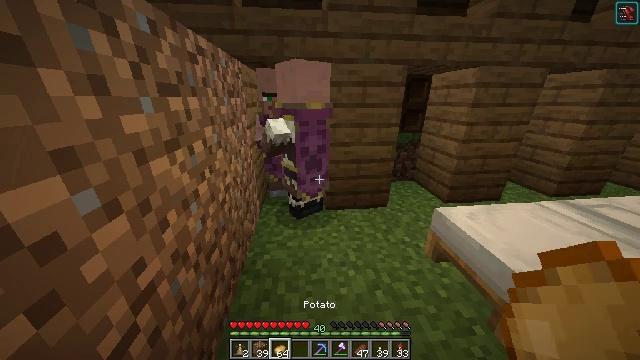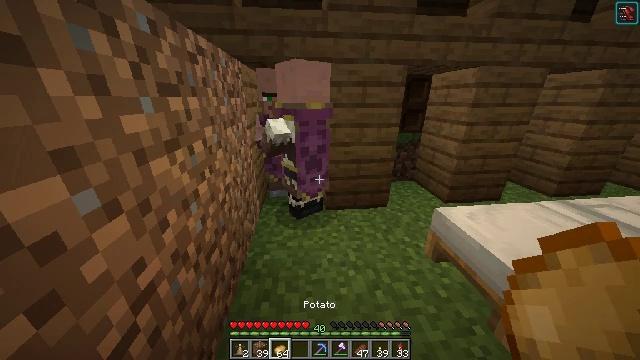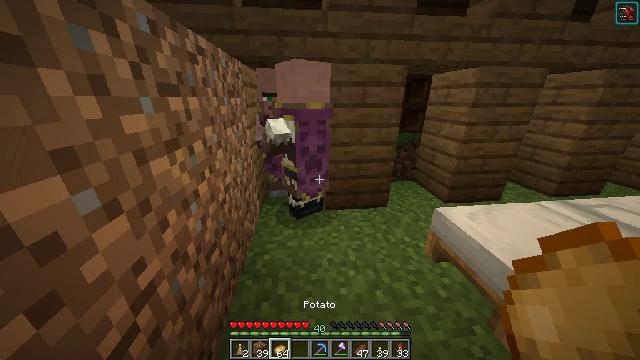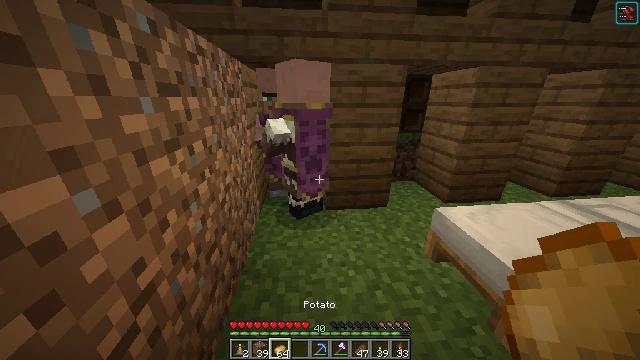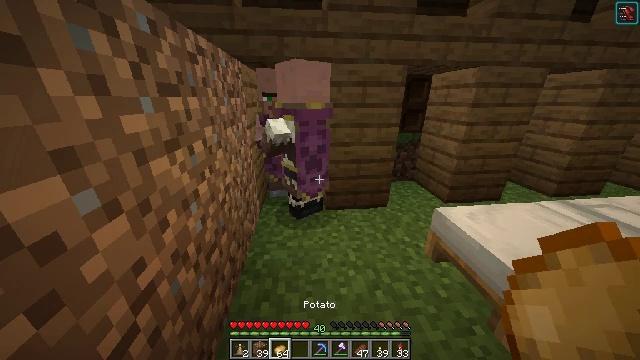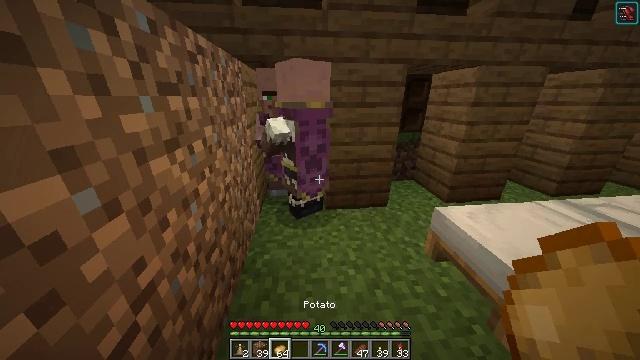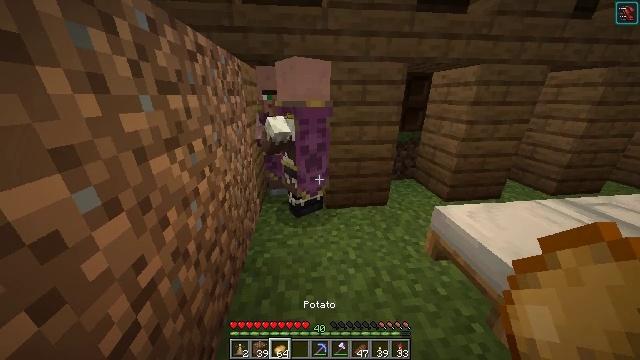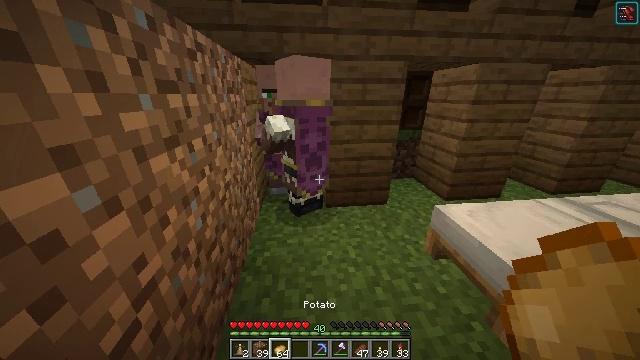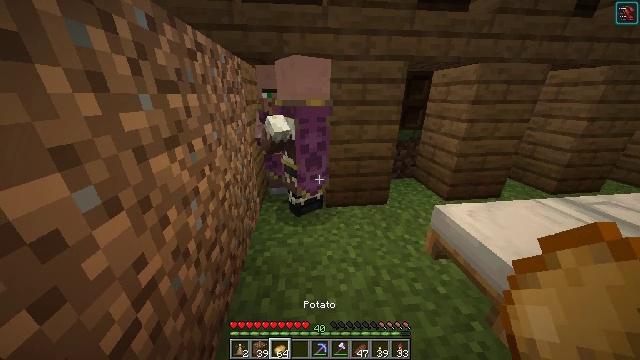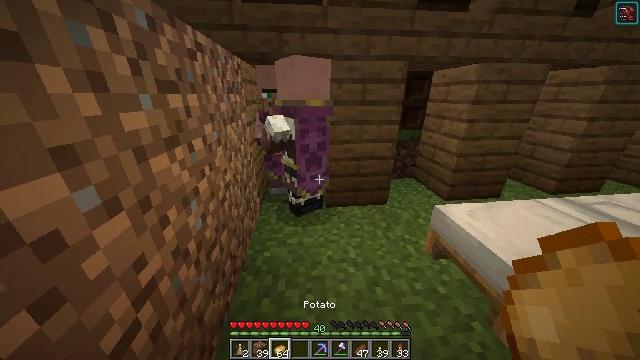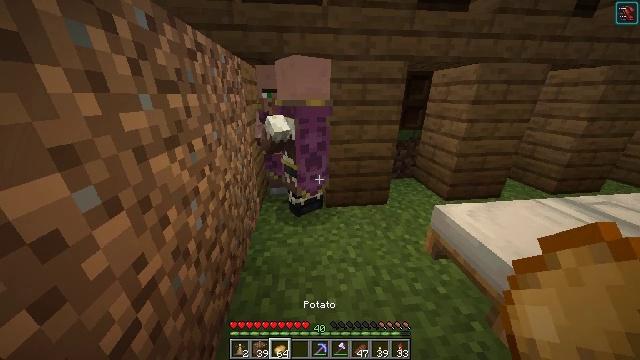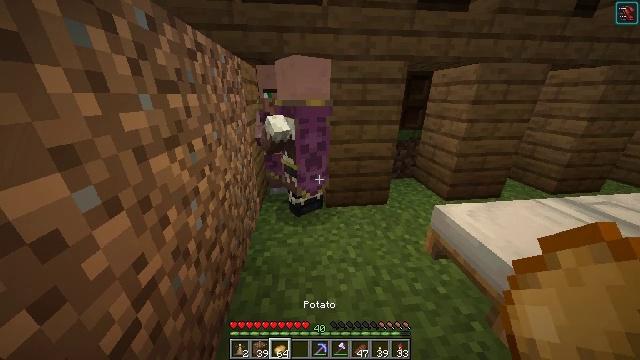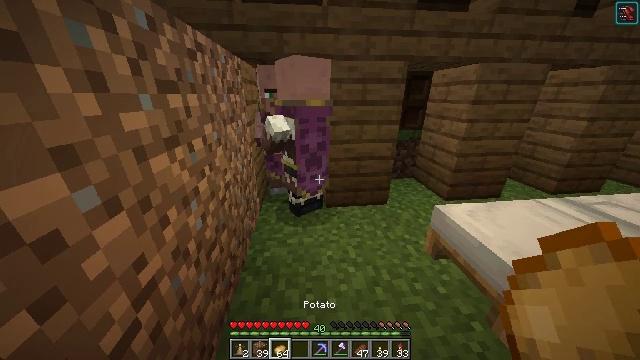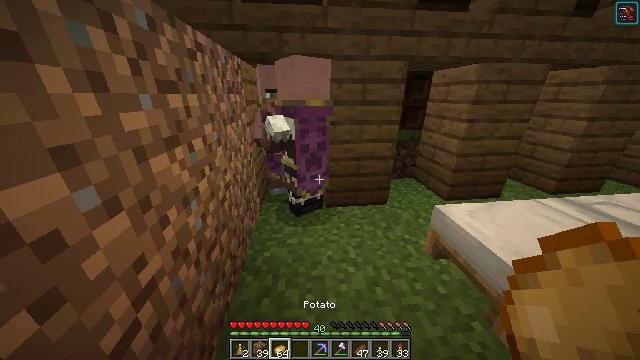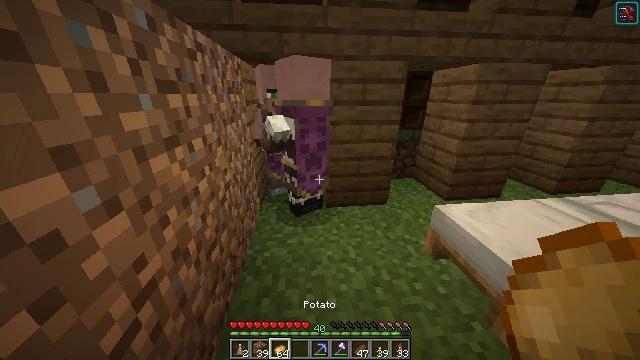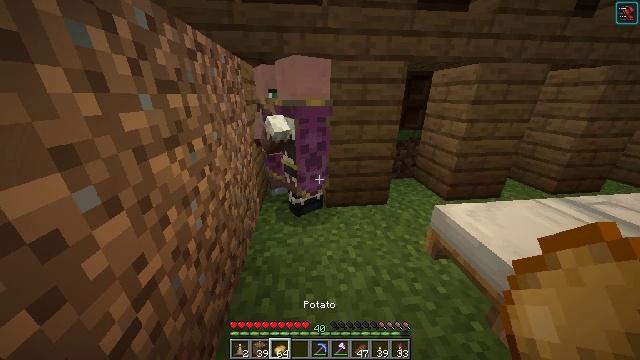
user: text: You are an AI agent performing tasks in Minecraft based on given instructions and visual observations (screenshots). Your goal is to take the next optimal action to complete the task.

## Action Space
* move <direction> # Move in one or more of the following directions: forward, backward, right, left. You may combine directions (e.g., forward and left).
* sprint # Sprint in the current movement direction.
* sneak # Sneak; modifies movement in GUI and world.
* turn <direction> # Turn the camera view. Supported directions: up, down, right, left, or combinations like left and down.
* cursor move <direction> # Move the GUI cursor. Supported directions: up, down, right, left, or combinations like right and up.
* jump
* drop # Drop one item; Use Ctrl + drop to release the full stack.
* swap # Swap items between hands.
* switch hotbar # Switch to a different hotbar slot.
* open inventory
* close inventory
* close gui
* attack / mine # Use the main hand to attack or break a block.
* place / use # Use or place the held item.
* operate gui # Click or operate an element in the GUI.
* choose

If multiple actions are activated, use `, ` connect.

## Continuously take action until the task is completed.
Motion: motion action
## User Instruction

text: Retrieve the brewing stand by breaking it.
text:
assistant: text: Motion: no_op
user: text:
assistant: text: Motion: no_op
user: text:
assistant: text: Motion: no_op
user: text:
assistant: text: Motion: no_op
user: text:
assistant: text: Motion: no_op
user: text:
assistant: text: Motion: no_op
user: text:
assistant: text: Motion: no_op
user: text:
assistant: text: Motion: no_op
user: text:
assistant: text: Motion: no_op
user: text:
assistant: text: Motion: no_op
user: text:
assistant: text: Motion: no_op
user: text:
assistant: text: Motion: no_op
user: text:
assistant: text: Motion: no_op
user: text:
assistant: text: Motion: no_op
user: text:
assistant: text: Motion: no_op
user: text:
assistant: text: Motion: no_op
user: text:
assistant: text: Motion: no_op
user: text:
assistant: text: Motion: no_op
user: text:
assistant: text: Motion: no_op
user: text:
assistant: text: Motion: no_op
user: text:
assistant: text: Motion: no_op
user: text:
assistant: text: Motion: no_op
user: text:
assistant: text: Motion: no_op
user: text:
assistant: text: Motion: no_op
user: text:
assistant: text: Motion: no_op
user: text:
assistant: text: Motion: no_op
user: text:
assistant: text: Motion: no_op
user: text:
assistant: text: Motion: no_op
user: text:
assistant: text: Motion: no_op
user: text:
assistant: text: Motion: no_op